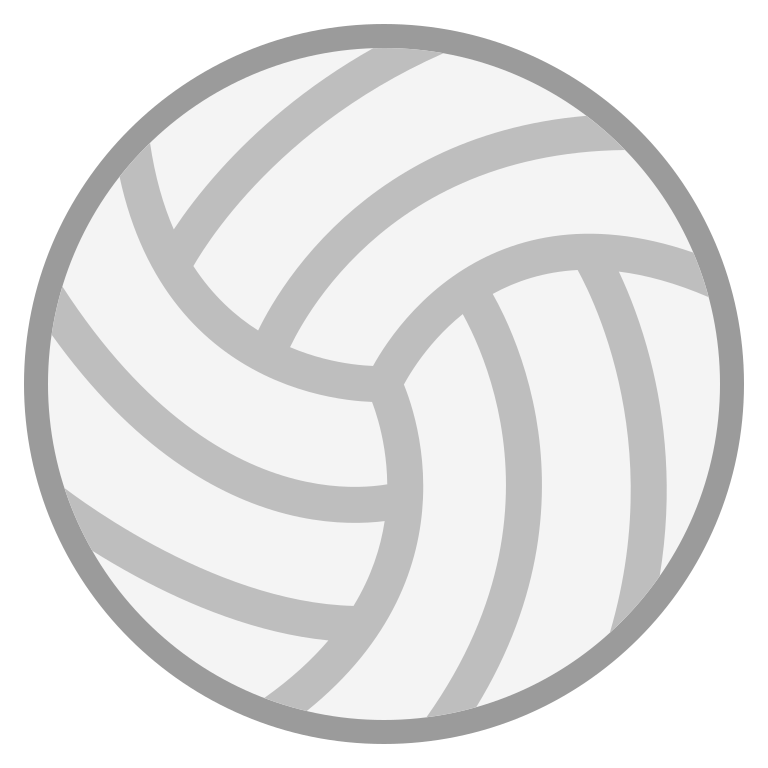
volleyball flat